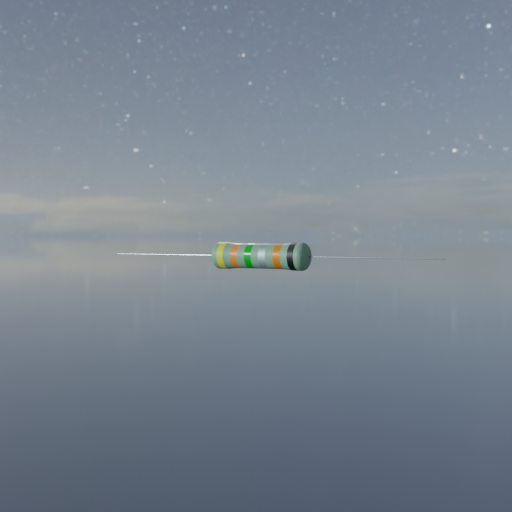
Resistor colour bands (in order): yellow, orange, green, silver, orange, black